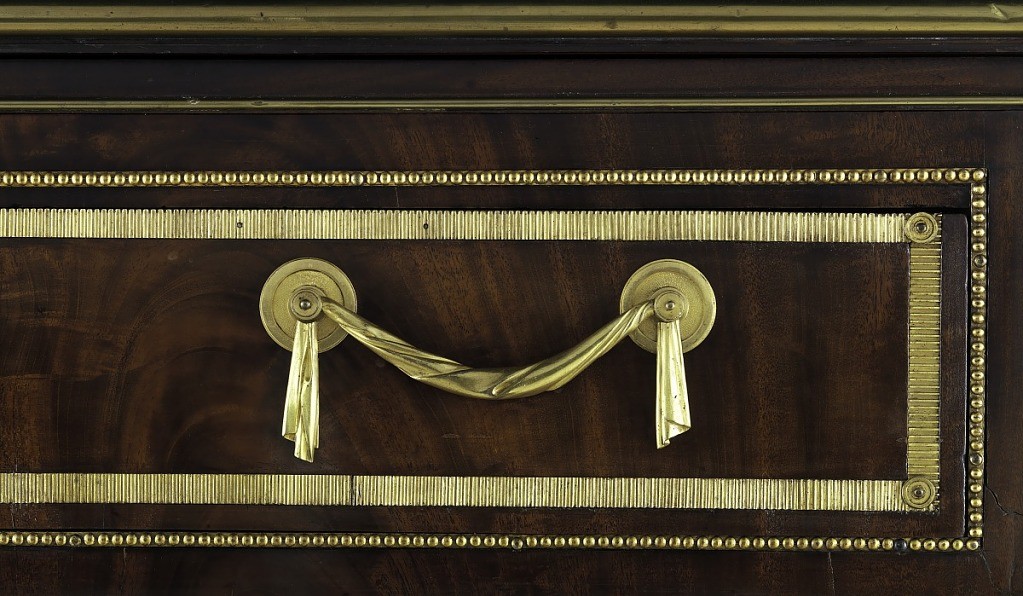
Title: Architect's Table
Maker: David Roentgen, German, 1743–1807
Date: ca. 1780–1795
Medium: oak, mahogany, walnut, pine, cherry; bronze, brass, iron, steel, gold; leather, gold
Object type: mechanical table
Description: This mechanical table has a rectangular double-hinged top veneered with flame-grained mahogany. It can also serve as a console. A horizontal molding, on which reading, writing, and drawing materials may be propped, emerges automatically when the top is raised. Below is a long frieze drawer decorated with milleraies banding and moldings and mounted with drapery-swag handles. The interior is fitted with a leather-covered writing slide above a nest of moveable drawers. The square, tapering legs decorated on all sides with millerailles panels have gilt-bronze profiles and moldings and brass block feet. The molding on the tops of the three legs were gilded only on the three visible corners. All four legs are screw-topped to permit easy transport. Latches underneath the tabletop can be turned outward to hold adjustable candlesticks.